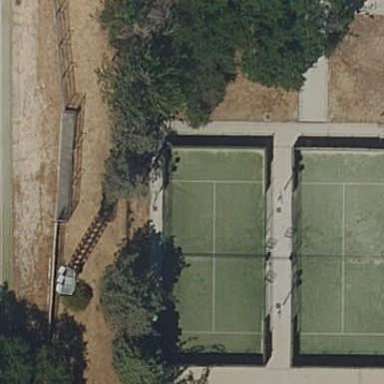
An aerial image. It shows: Tennis court on pitch designated for leisure land.